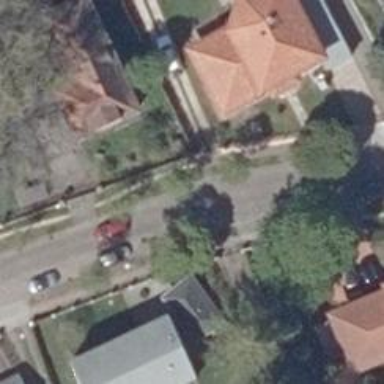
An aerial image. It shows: Residential road with sidewalks on both sides.